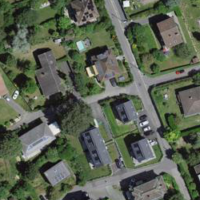
EUNIS habitat code: 55
Species observed at this site:
Chelidonium majus
Corylus avellana
Geranium sanguineum